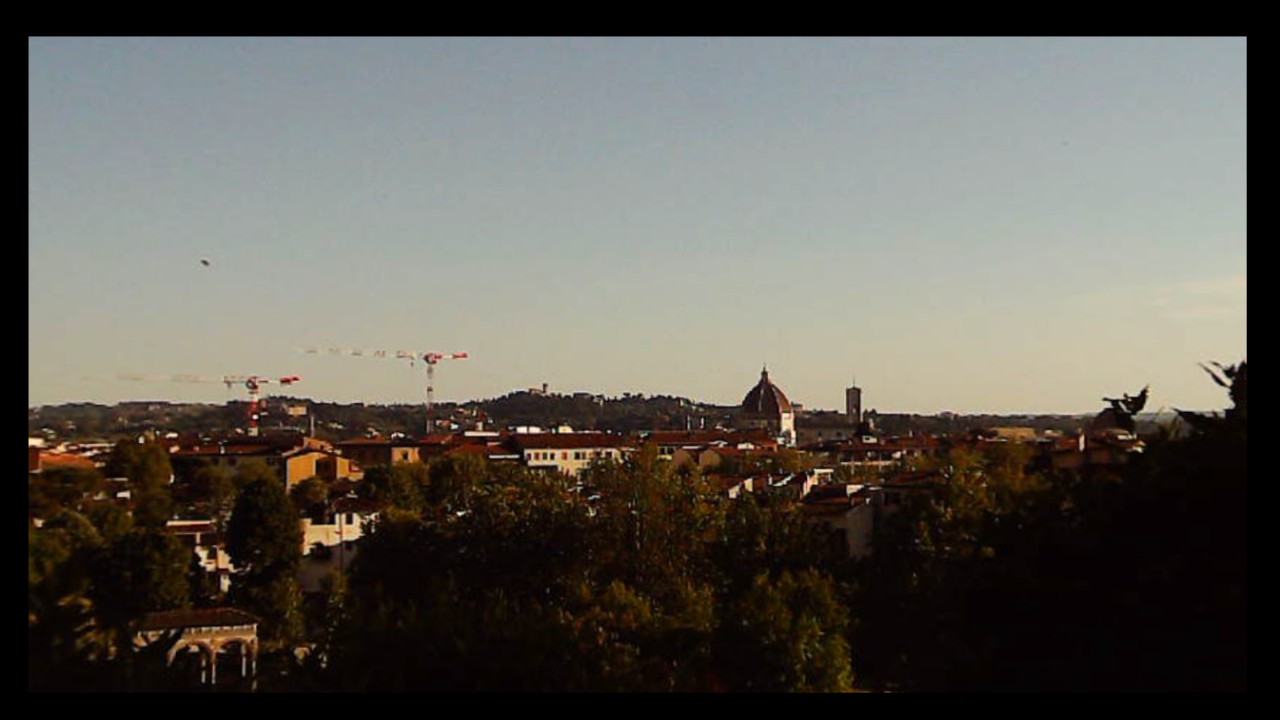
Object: Betafpv air75